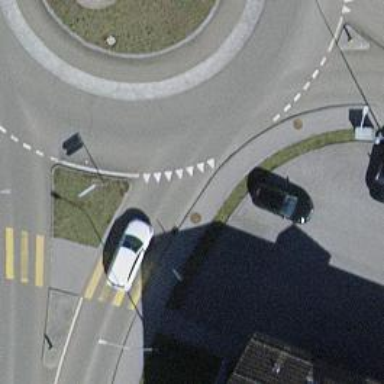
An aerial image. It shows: Road with "give way" sign.